Question: I am a newbie to android. the question maybe silly for you, so forgive me.
Now i am receiving an android project and open it in ADT.
When open the project there are two errors in two java files, which is 'the import com.viewpagerindicator cannot be resolved' in the Problems. I have searched with google and find it's using <URL>. and also the jar name is 'android-support-v4.jar'. I checked the project 'libs' folder there is 'android-support-v4.jar' and it's also in the 'Android Private Libraries'.
I thought maybe it's not configured in the build path. so i checked the 'Java Build Path' tab in the project Properties window, it's also in the Libraries tab. screenshot is as below:

Am i missing anything? Any help would be appreciated.
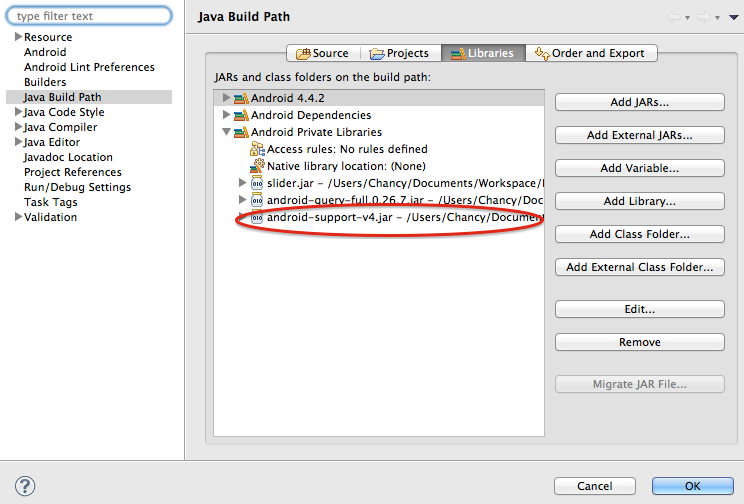
Answer: You need to include the project as an <URL>, it seems you haven't done this.
From the "<URL>" section
> Android-ViewPagerIndicator is presented as an Android library project. A standalone JAR is not possible due to the theming capabilities offered by the indicator widgets.You can include this project by <URL> in Eclipse or ant.
1. Download all the source of the project, save it somewhere on your PC.
2. In Eclipse click File/Import/Existing Android Code into Workspace and choose this folder.
3. In your project click Project Properties/Android and in the Library section choose this project.